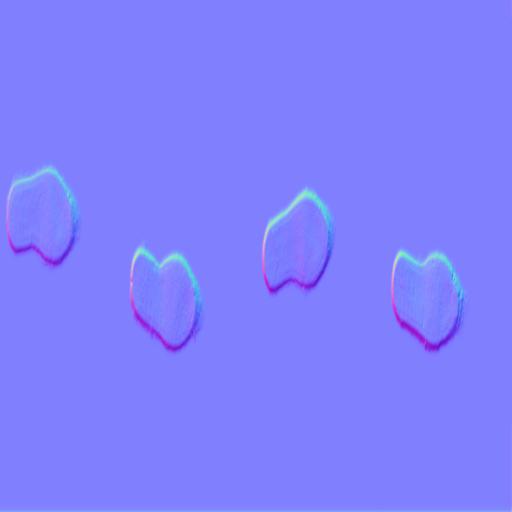
foot footsteps imprints mud shoe shoes snow steps